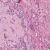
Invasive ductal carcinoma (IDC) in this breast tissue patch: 1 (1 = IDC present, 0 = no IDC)